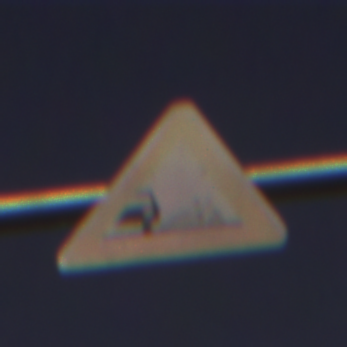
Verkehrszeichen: SplittSchotter
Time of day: Night
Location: Outdoor (Suburban)
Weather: PartlyCloudy
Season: NotSpecified
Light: Artificial